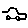
Label: car